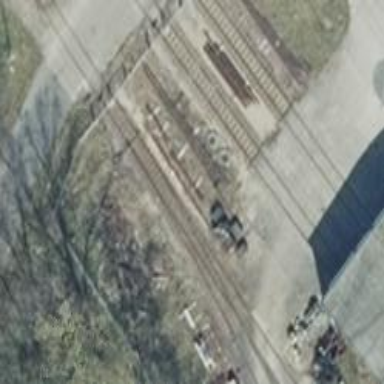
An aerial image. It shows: Railway switch.